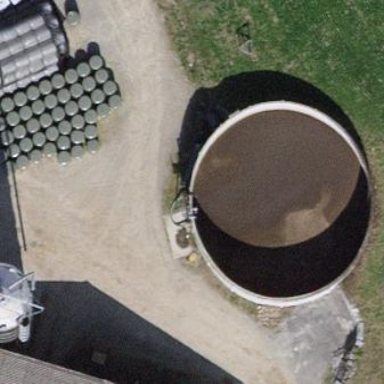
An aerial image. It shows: Building that serves as silo.